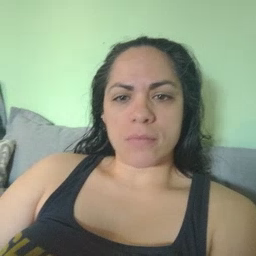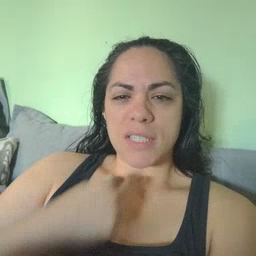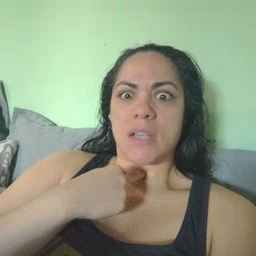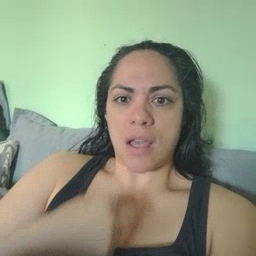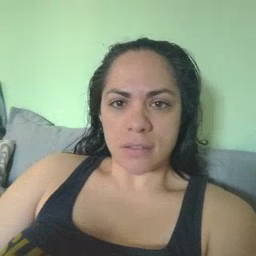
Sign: stuck